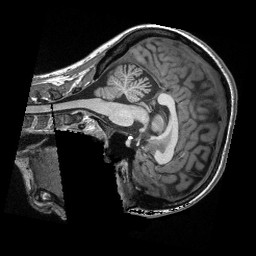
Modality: T1w
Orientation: sagittal
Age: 28
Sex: female